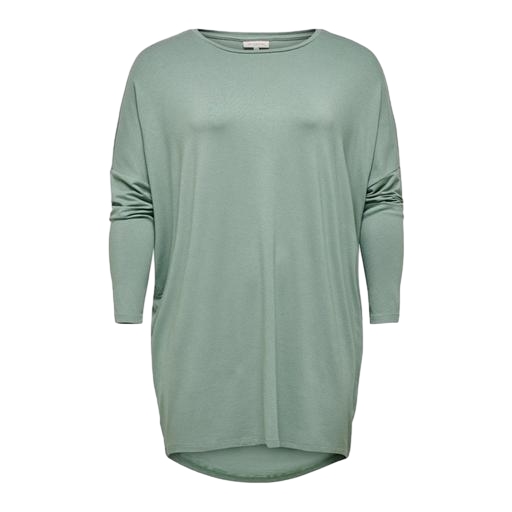
oversized t-shirt, batwing t-shirt, long-sleeve top, white background